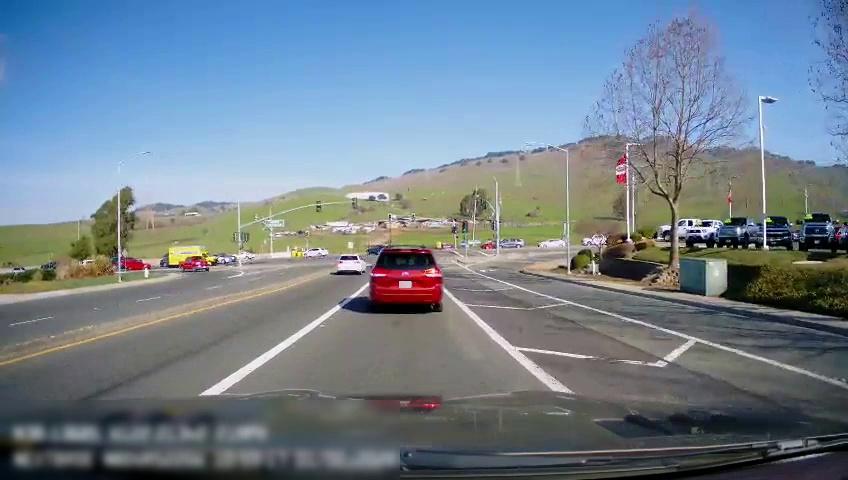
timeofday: Day
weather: Sunny
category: Drivable Space
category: Drivable Space
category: Vehicles | Car
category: Vehicles | Van
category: Vehicles | Car
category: Vehicles | Car
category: Vehicles | Car
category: Vehicles | Truck
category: Vehicles | Car
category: Vehicles | Car
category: Vehicles | Truck
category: Vehicles | Car
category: Vehicles | Car
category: Vehicles | Truck
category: Vehicles | Car
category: Vehicles | Van
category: Lanes | Opposite Lane
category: Lanes | Opposite Lane
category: Lanes | Opposite Lane
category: Lanes | Alternate Lane
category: Lanes | Alternate Lane
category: Lanes | Alternate Lane
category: Lanes | Alternate Lane
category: Lanes | Alternate Lane
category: Traffic | Lights
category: Traffic | Lights
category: Traffic | Lights
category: Traffic | Lights
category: Traffic | Lights
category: Traffic | Lights
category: Traffic | Signs